Field crop: maize
Growth stage: 2
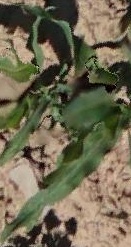
Species: maize